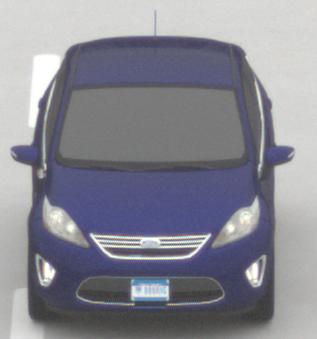
Make: Ford
Model: Fiesta
Detailed model: ’09 Sedan (seventh series)
Model produced from: 2010
Model produced until: 2017
Doors: 4
Color: blue
Road condition: dry road
Daytime: midday
Contrast: low contrast